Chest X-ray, AP view. Patient: 51 years old, sex M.
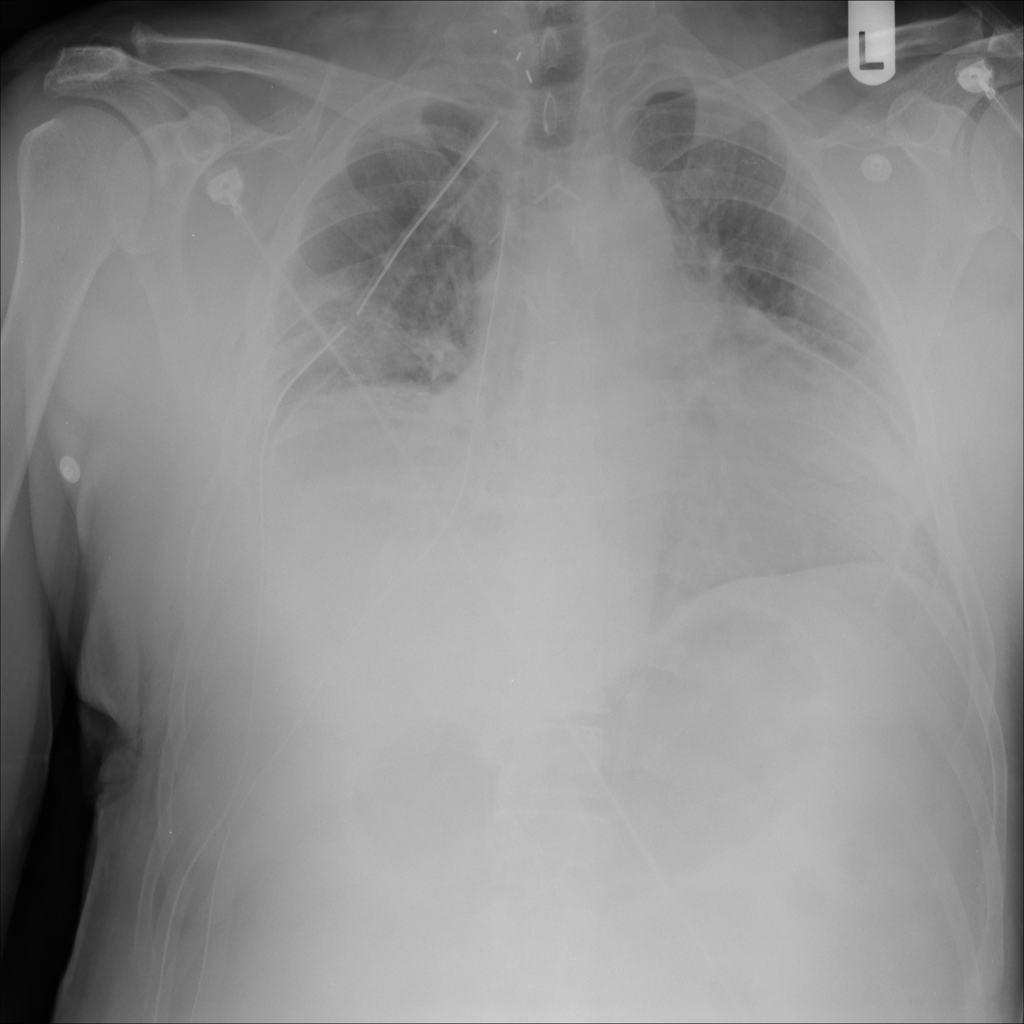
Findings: Emphysema